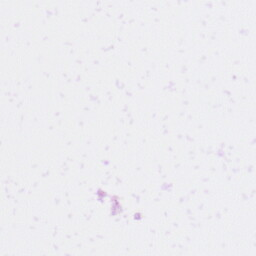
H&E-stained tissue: Skin